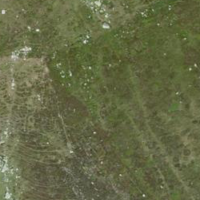
EUNIS habitat code: 26
Species observed at this site:
Angelica sylvestris